Aerial crown-view tile of a tropical tree (Barro Colorado Island, Panama), acquired 20241112:
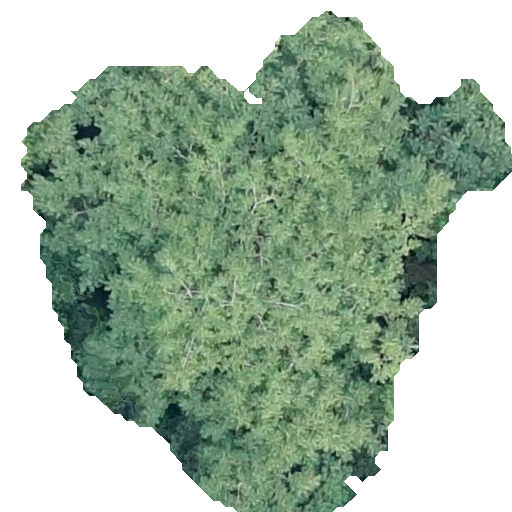
Species: Spondias mombin
GBIF accepted scientific name: Spondias mombin
Crown area: 244.575 m²